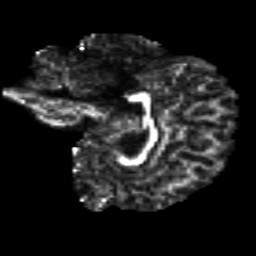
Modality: FA
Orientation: sagittal
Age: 18
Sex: female
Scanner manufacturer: siemens
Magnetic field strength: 3 T
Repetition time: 8.8 s
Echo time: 0.085 s